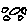
Label: circle